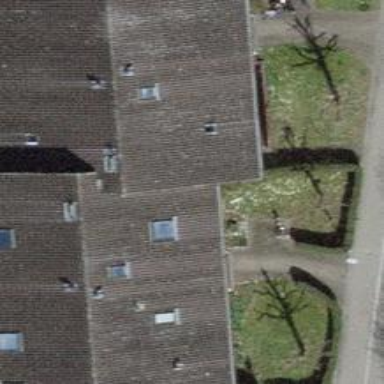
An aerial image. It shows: Building with tile roof.